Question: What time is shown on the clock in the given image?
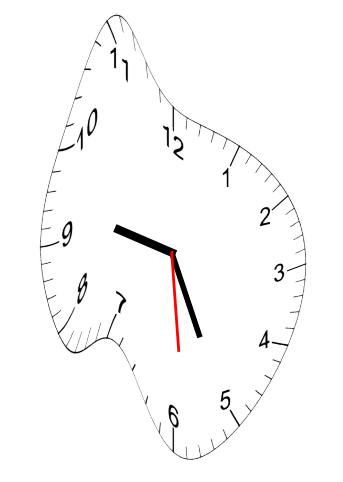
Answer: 09:25:29